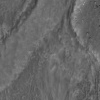
Atmospheric dust classification: not_dusty